Field crop: maize
Growth stage: 2
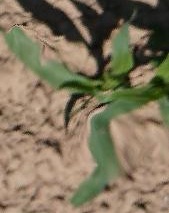
Species: maize